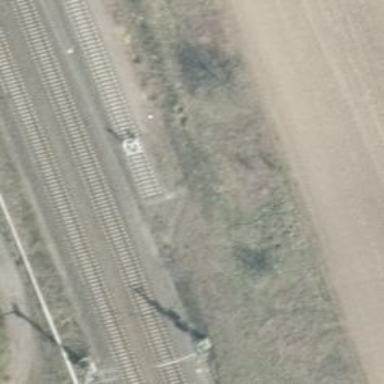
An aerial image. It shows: Railway yard in service.